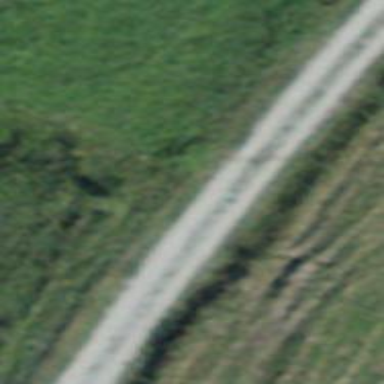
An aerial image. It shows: Track with grade 3 tracktype.